Interaction volume radius: 10 \u00c5
Interaction volume height: 10 \u00c5
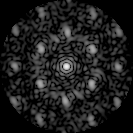
Disorder parameter: 0.4973